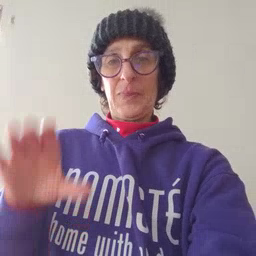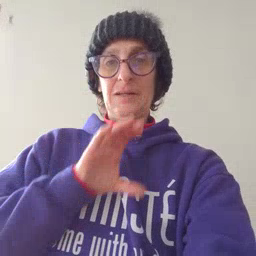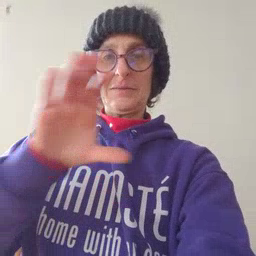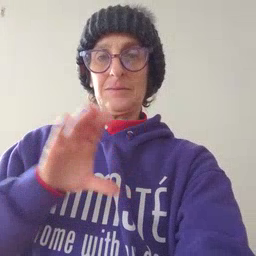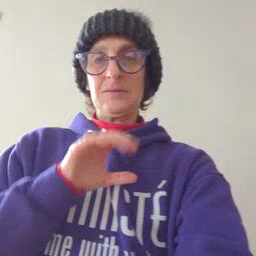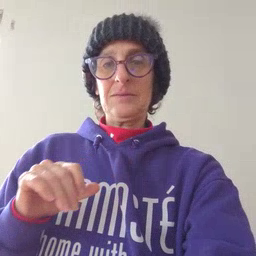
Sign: chocolate